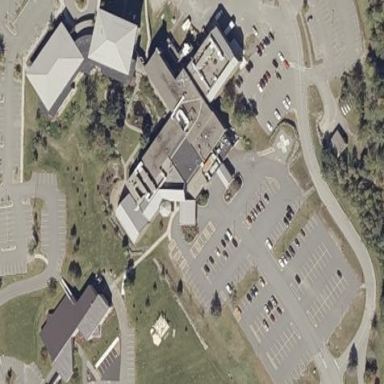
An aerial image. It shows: Healthcare facility identified as hospital.